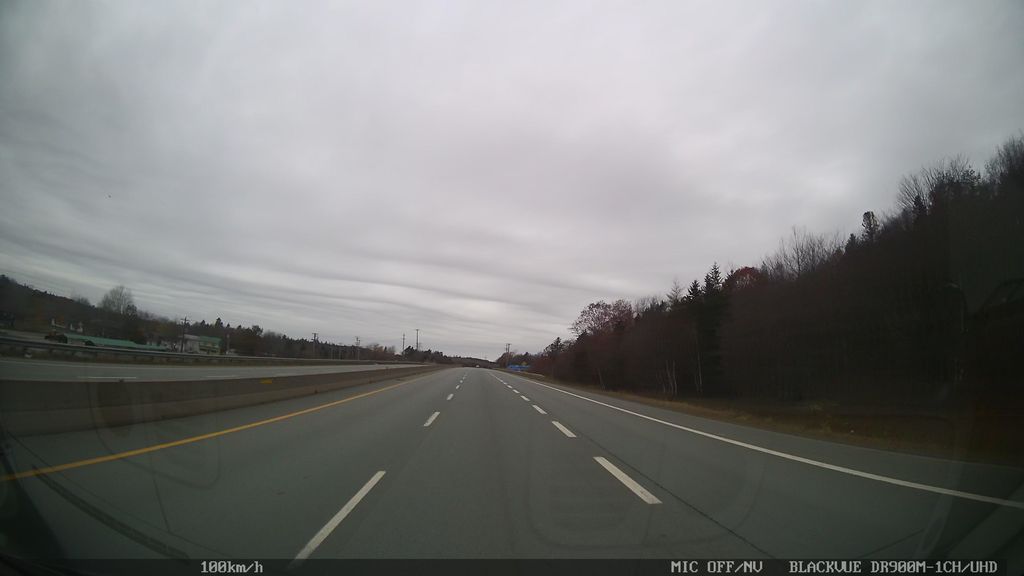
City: halifax